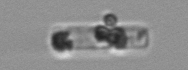
Label: Guinardia_delicatula